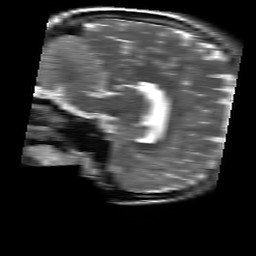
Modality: T2w
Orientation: sagittal
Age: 22
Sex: female
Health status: healthy
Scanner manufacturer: siemens
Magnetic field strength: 3 T
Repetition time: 4.01 s
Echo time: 0.116 s